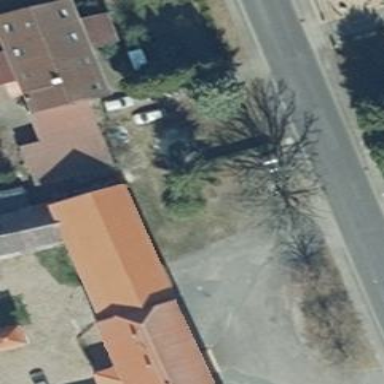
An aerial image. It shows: Shed building.